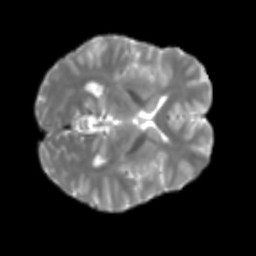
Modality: T2w
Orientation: axial
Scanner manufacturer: siemens
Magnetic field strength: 3 T
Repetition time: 4 s
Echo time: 0.0594 s